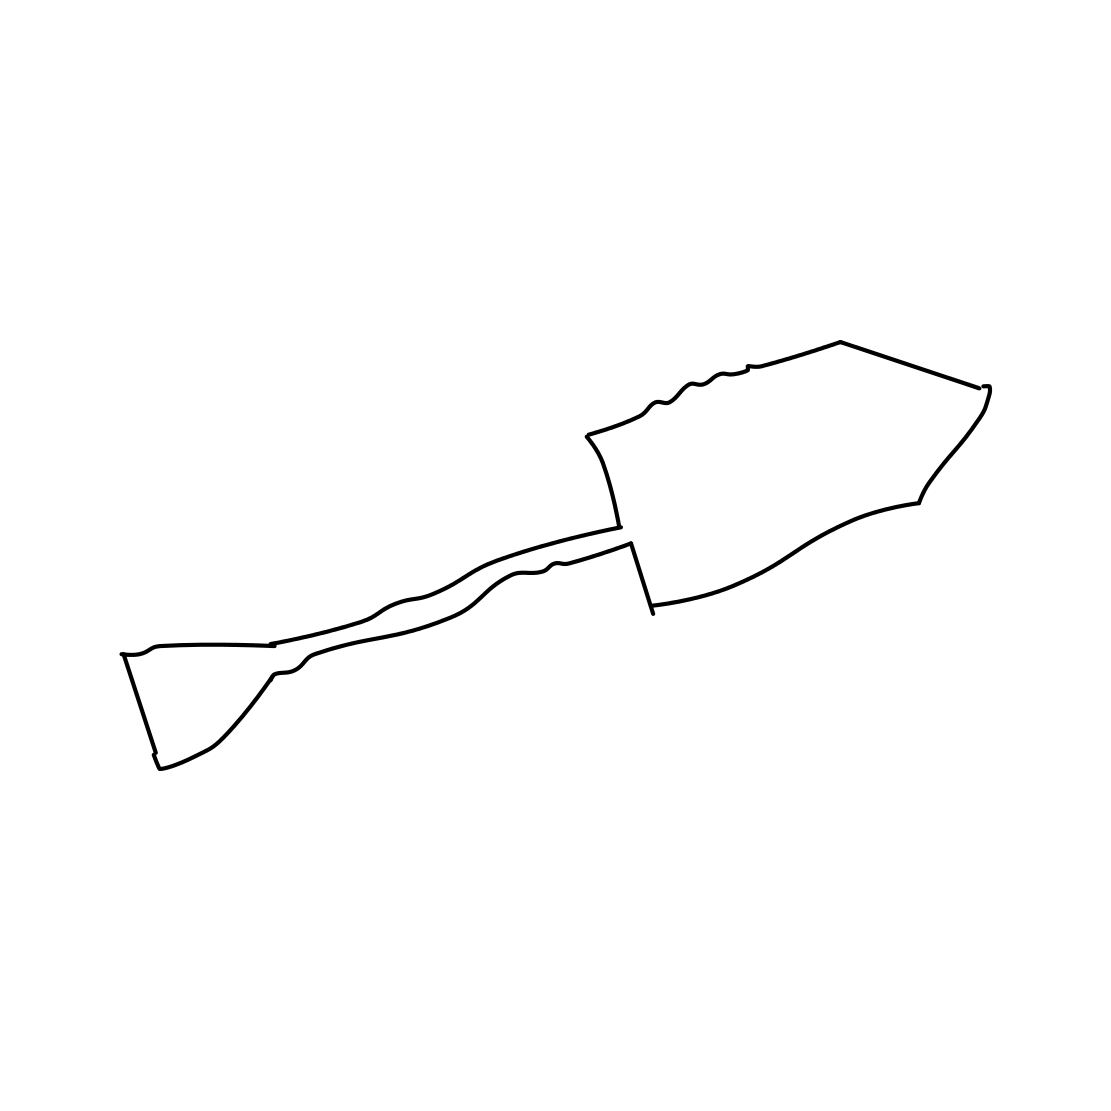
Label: shovel